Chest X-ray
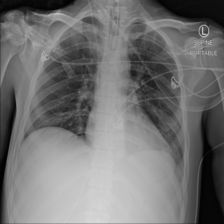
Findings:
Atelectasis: negative
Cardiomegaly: negative
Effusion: negative
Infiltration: negative
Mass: negative
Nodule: negative
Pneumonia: negative
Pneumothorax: negative
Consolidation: negative
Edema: negative
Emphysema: negative
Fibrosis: negative
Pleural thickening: negative
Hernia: negative